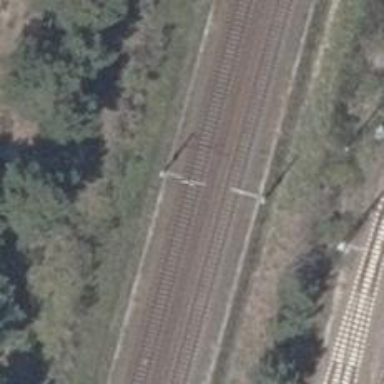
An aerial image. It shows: Railway milestone with catenary mast.